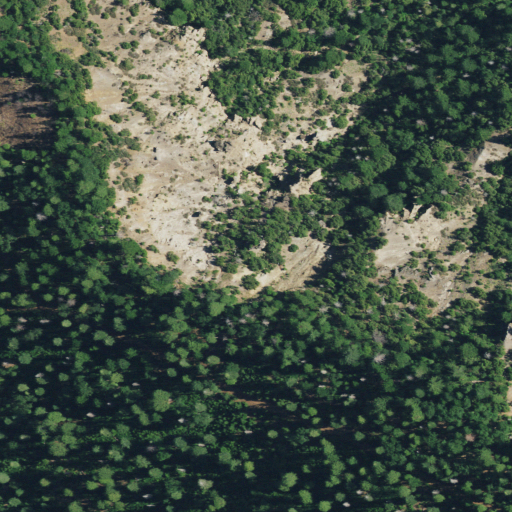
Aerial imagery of cliff(s) in California named Big Crater containing evergreen forest, shrub, grassland, and mixed forest